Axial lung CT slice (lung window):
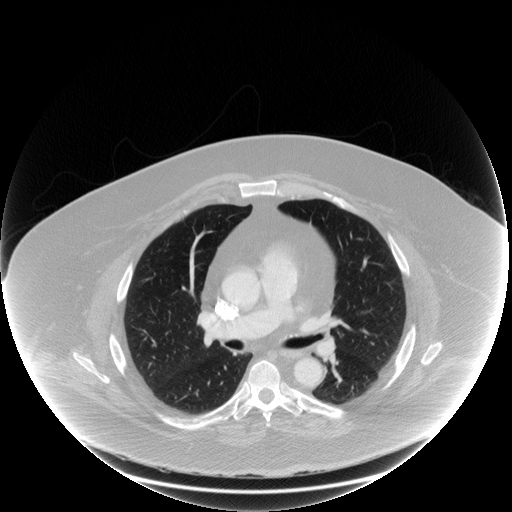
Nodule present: no